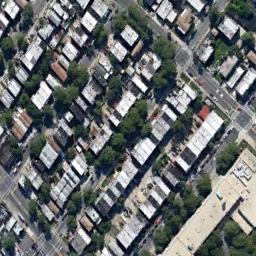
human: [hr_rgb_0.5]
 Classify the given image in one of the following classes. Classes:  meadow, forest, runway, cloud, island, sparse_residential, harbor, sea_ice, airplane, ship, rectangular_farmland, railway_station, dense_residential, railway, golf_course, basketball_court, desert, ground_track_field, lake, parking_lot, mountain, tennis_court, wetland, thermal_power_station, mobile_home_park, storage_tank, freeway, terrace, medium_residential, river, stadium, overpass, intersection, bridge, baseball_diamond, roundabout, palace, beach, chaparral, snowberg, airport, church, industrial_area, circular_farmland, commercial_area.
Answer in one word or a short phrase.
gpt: dense_residential